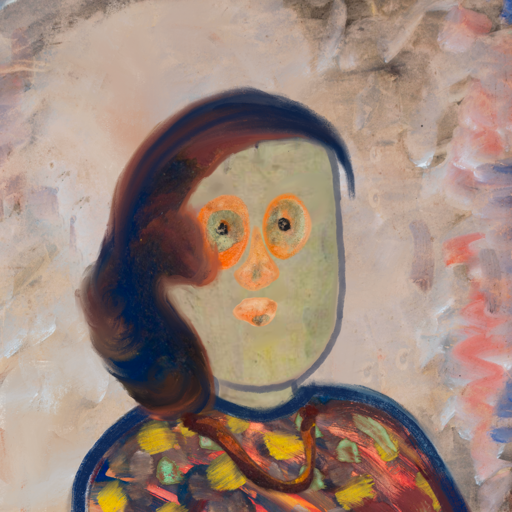
Background: Roy_Bahadur, Head And Neck Front: Hill_Girl, Face Front: Childish, Bust: Mother_And_Son_Mother, Hair Front: Mother_And_Son_Son, Head Accessory: Blank, Second Necklace: Comrade, Necklace: Blank, Baby: Blank